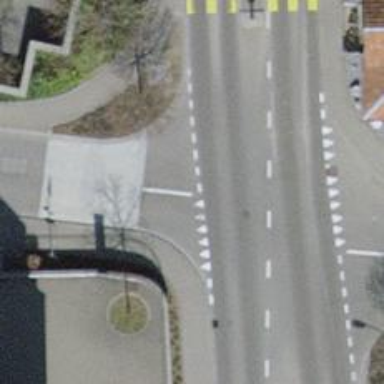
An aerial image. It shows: Road with "give way" sign.